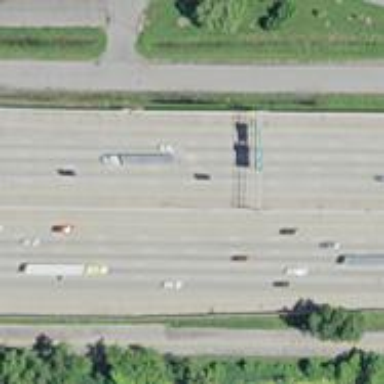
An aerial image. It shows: Motorway.